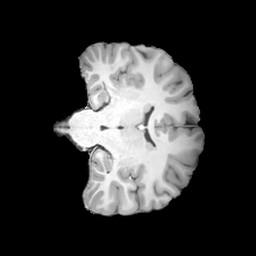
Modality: T1w
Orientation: coronal
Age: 20
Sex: male
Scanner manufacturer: siemens
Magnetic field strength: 3 T
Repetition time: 2 s
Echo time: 0.0024 s